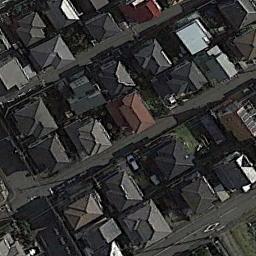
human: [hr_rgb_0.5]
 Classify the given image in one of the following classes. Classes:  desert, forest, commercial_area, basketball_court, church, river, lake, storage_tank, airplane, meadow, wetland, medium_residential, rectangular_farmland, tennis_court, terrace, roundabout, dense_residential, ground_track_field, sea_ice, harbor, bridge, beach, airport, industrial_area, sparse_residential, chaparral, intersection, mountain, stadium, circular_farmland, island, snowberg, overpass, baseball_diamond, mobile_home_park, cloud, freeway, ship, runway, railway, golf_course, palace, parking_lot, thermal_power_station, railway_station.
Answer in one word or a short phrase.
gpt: dense_residential